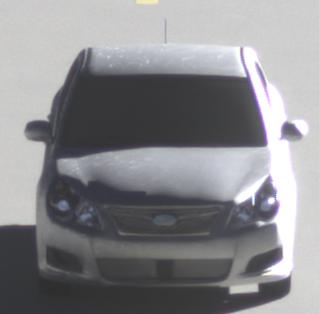
Make: Subaru
Model: Legacy 2.0R
Detailed model: Legacy (IV) Limousine
Model produced from: 2007/09
Model produced until: 2008/10
Doors: 4
Color: white
Road condition: dry road
Daytime: morning or afternoon
Contrast: high contrast